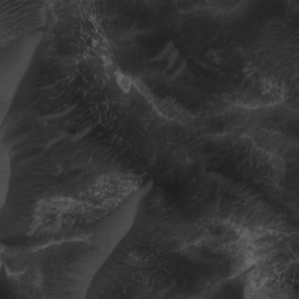
Label: non_frost